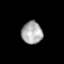
Tissue: skin
Cell type: Epithelial cells
Senescence score: 0.236
Nuclear area (px): 459
Mean DAPI intensity: 170.49